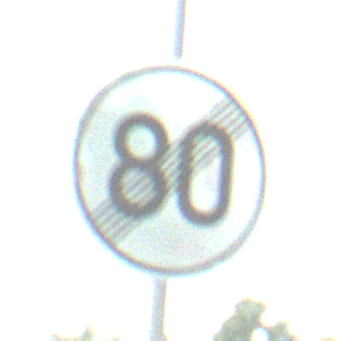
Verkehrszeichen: EndeGeschwindigkeit80
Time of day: MorningAfternoon
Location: Outdoor (Nature)
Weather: PartlyCloudy
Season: NotSpecified
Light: Natural